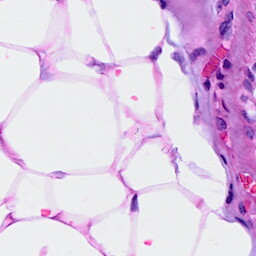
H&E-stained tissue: Breast